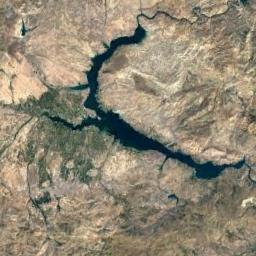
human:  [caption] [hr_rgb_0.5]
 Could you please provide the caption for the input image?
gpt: The ground is uneven around the lake .

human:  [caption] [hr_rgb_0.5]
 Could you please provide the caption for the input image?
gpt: The lake with a winding bank lies in a wasteland and the water is dark blue .

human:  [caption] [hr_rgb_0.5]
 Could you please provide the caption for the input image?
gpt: The lake in the picture has a strange shape .

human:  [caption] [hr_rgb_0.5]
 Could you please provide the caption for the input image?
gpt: An irregularly shaped blue lake surrounded by yellow-brown mountains .

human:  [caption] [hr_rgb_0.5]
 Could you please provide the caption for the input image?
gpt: The lake is surrounded by brown earth .